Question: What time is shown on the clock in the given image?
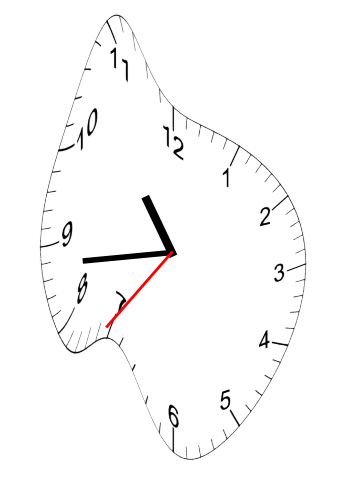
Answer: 10:43:36